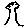
Label: tree